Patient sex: M
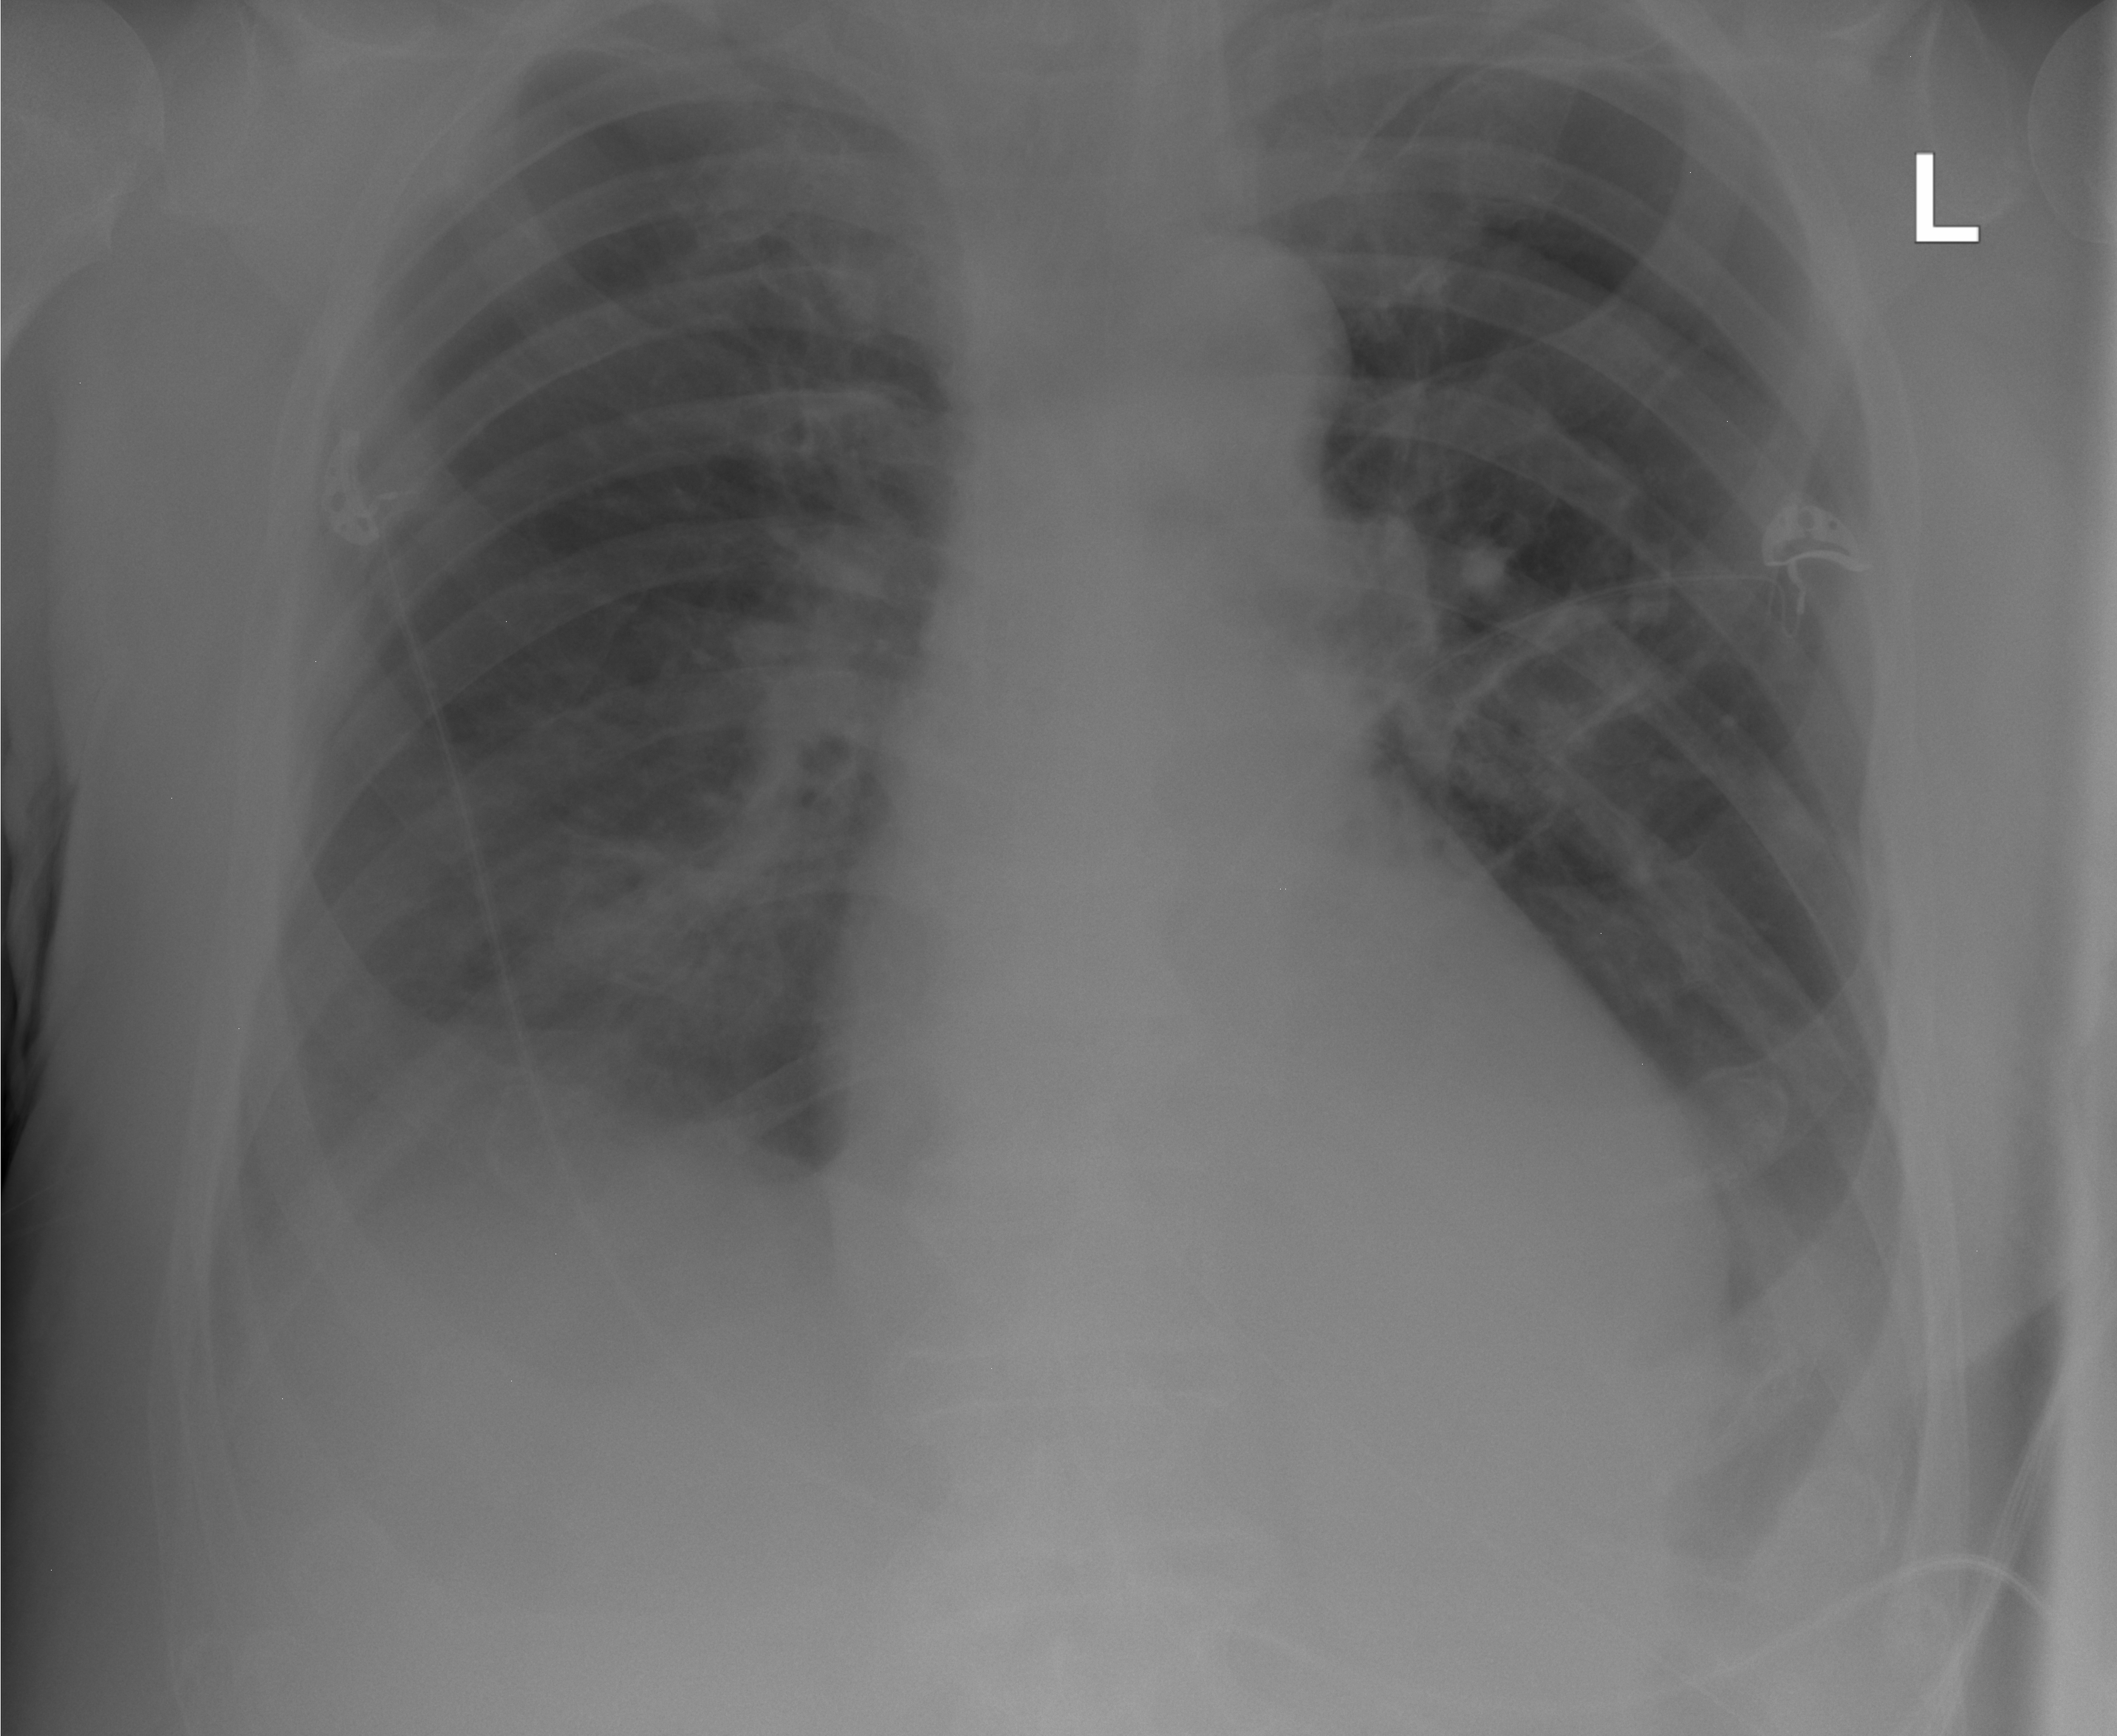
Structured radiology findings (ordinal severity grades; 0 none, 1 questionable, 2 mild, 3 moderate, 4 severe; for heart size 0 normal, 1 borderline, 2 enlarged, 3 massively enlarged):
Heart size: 0
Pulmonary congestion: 0
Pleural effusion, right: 0
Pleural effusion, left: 0
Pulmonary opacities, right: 0
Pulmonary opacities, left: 0
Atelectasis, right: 2
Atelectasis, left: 2